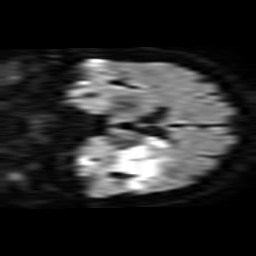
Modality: TRACE
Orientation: coronal
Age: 68
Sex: male
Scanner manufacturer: philips
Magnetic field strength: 1.5 T
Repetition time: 4.917 s
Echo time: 0.07794 s